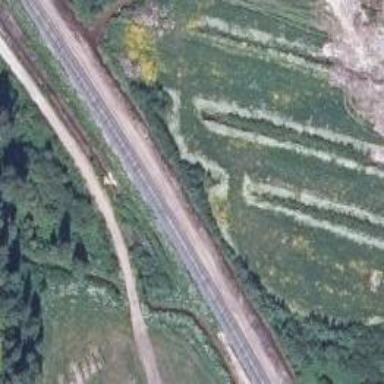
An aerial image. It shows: Railway track classified as Class A.